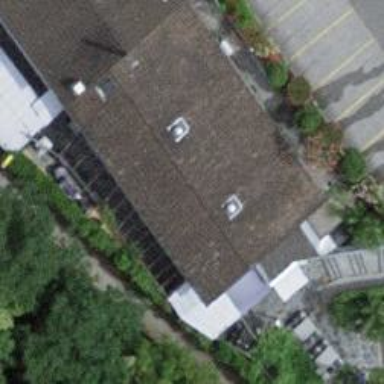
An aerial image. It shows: Restaurant.